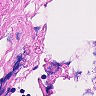
Metastatic tissue present: no